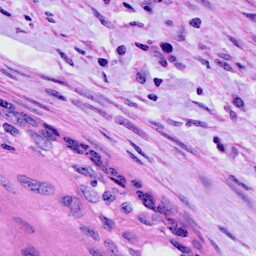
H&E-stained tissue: Cervix